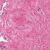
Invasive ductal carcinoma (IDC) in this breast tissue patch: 0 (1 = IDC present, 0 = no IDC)